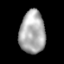
Tissue: lung
Cell type: Others
Senescence score: 0.1612
Nuclear area (px): 1073
Mean DAPI intensity: 171.025